Interaction volume radius: 10 \u00c5
Interaction volume height: 20 \u00c5
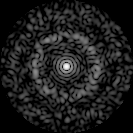
Disorder parameter: 0.8196